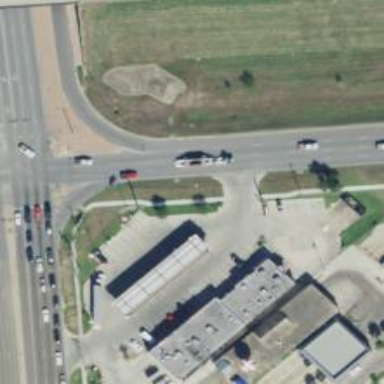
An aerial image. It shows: Secondary road with asphalt surface and frontage road.